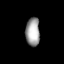
Tissue: lung
Cell type: Epithelial cells
Senescence score: 0.2093
Nuclear area (px): 395
Mean DAPI intensity: 159.635